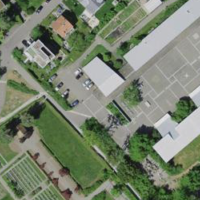
EUNIS habitat code: 54
Species observed at this site:
Prunus spinosa
Filipendula ulmaria